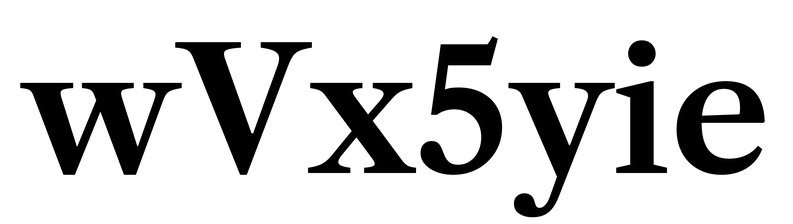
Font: LibreCaslonText_SemiBold